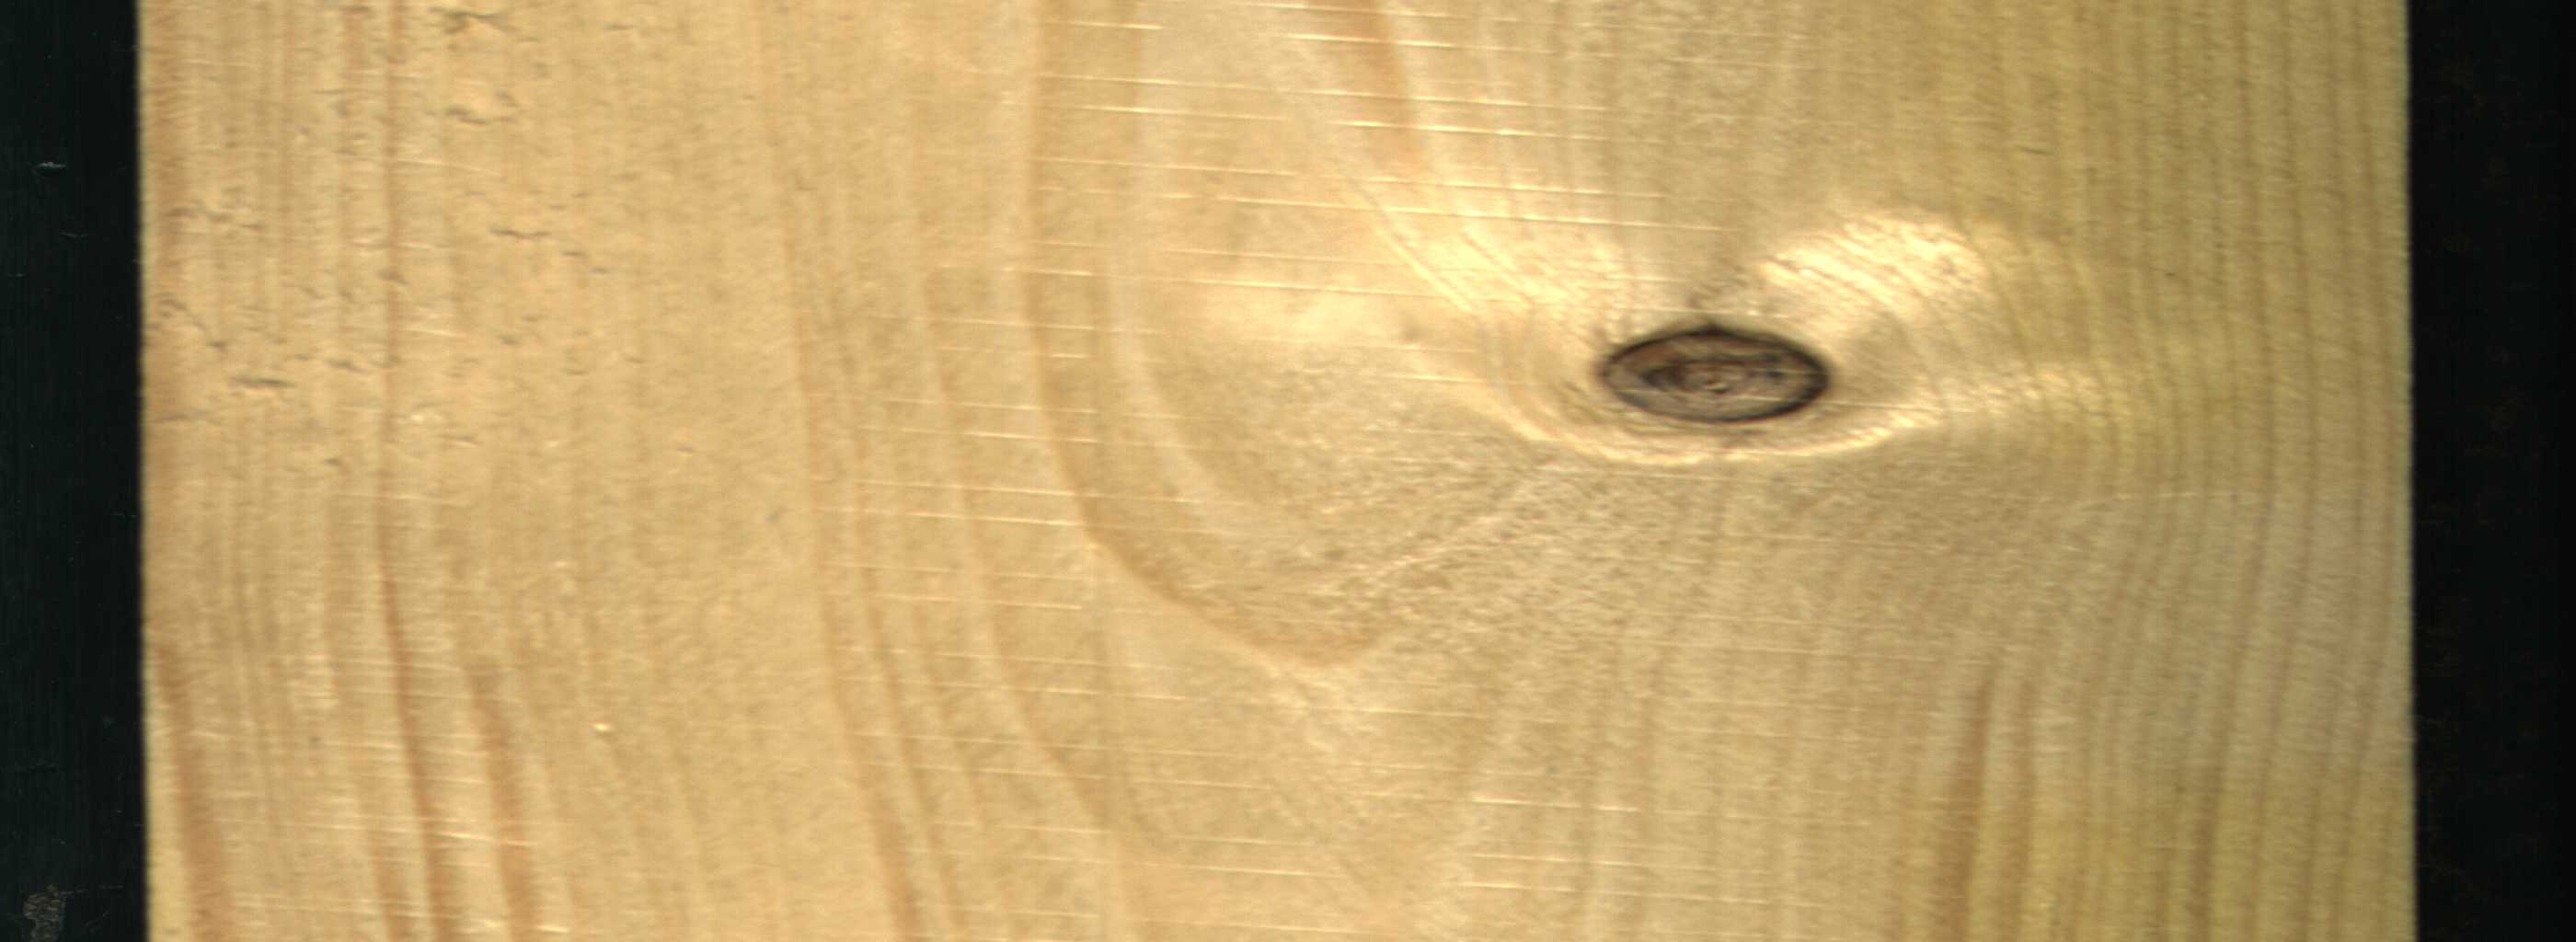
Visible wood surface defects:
Dead_Knot